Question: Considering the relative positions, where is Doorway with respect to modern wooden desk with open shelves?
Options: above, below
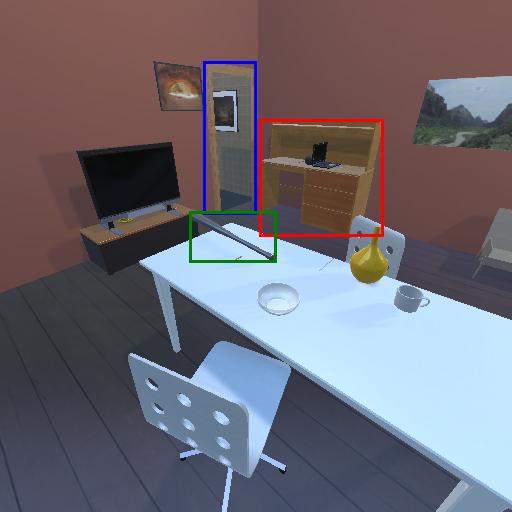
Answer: above